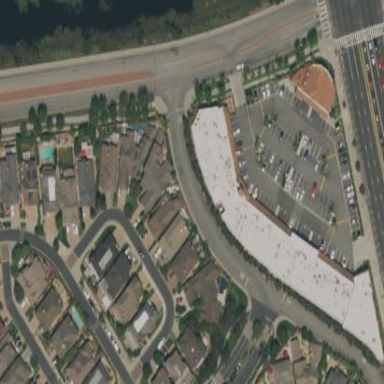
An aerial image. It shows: Retail area.